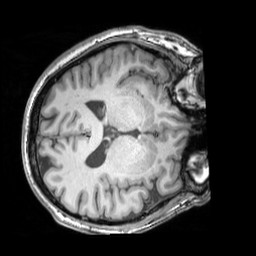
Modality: T1w
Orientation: axial
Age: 45
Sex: male
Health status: ill
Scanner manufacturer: siemens
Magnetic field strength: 3 T
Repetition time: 1.75 s
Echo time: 0.0042 s